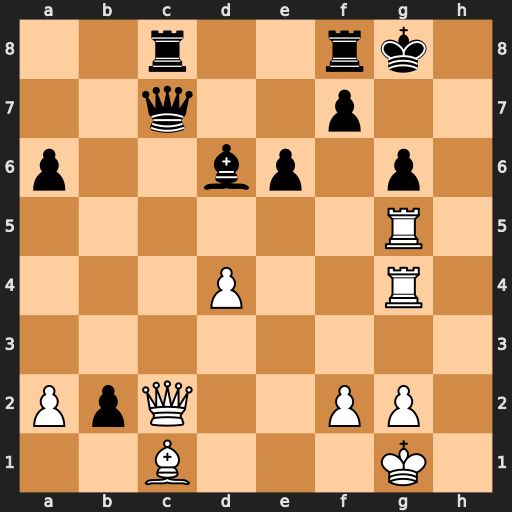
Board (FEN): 2r2rk1/2q2p2/p2bp1p1/6R1/3P2R1/8/PpQ2PP1/2B3K1
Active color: w
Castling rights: -
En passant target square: -
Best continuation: Rxg6+ fxg6 Qxg6+ Kh8 Rh4+ Qh7 Rxh7#